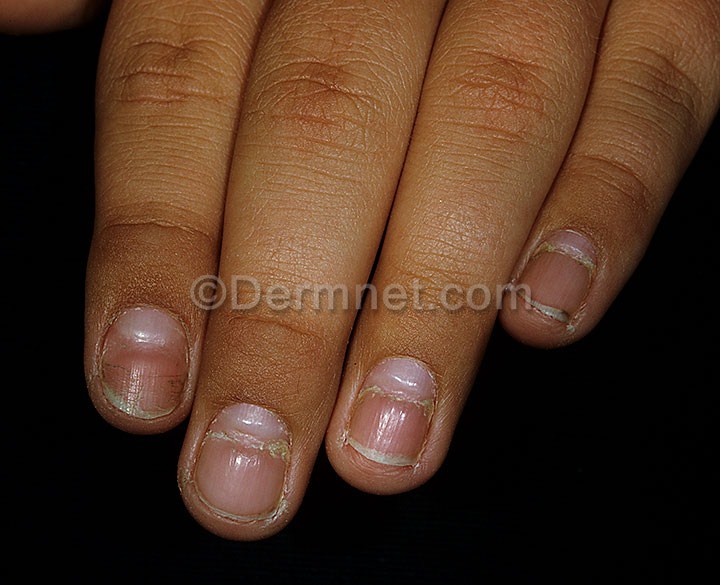
Disease: Exanthems and Drug Eruptions